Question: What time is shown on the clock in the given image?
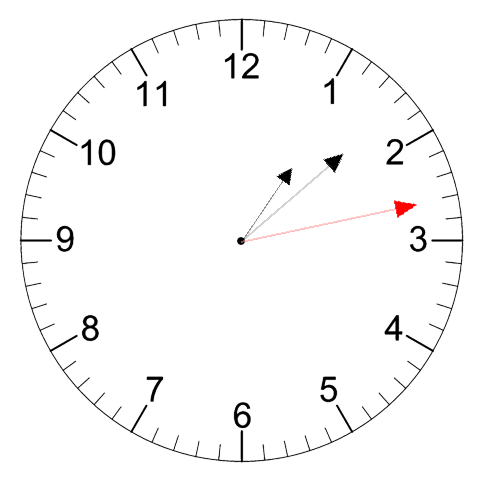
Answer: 01:08:13